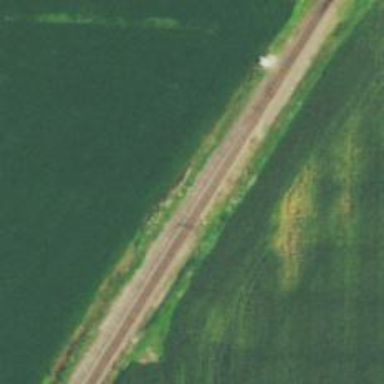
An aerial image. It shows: Railway siding for service.